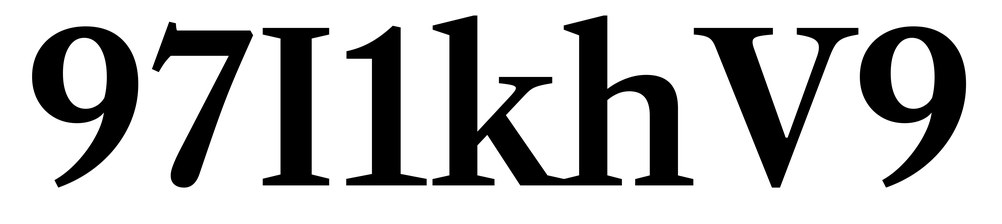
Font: LibreCaslonText_SemiBold